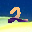
Label: 2